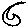
Label: moon